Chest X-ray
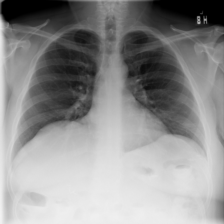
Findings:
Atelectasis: positive
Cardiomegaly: negative
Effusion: negative
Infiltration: negative
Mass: negative
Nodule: negative
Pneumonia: negative
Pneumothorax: negative
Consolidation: negative
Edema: negative
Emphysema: negative
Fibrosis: negative
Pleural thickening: negative
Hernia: negative